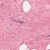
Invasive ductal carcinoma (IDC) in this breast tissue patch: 0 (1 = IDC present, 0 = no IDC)